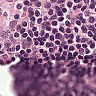
Metastatic tissue present: no